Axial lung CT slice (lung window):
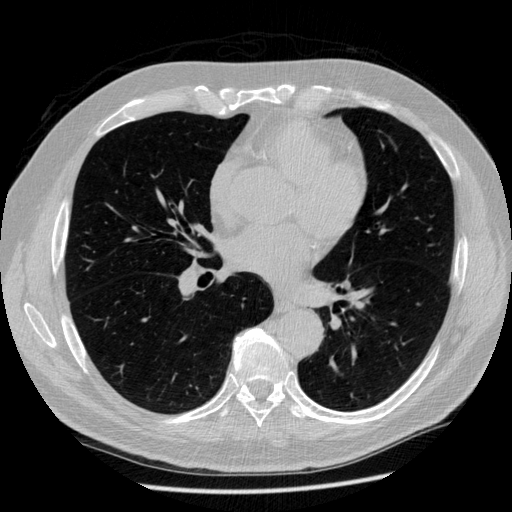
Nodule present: no